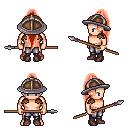
a pixel art fantasy rpg character, male body template, human, light skin, leather shoulder armor, metal pants, red extra-long topknot hairstyle, chain helm, bracelets, maroon shoes, spear, four views (front, back, left, right), 2x2 character sprite sheet, small pixel art, hard edges, no anti-aliasing